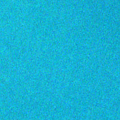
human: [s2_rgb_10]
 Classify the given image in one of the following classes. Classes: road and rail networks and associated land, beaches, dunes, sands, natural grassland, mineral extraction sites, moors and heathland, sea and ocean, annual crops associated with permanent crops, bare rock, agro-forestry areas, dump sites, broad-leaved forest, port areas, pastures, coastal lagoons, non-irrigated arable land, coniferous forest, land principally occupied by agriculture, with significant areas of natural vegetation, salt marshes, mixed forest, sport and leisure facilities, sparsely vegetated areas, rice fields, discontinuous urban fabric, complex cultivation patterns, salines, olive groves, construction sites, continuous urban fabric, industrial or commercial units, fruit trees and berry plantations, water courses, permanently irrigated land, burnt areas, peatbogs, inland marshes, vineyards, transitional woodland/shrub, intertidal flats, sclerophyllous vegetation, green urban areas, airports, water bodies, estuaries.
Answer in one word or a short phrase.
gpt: sea and ocean